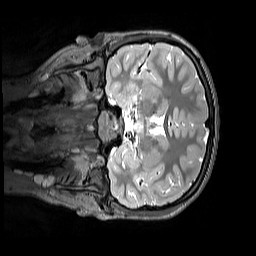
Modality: T2w
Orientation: coronal
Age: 11
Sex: female
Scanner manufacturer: siemens
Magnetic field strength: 3 T
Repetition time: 3.2 s
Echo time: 0.408 s